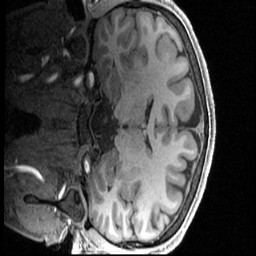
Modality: T1w
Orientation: coronal
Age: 23
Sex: male
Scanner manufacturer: siemens
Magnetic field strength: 3 T
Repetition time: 2.4 s
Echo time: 0.00231 s